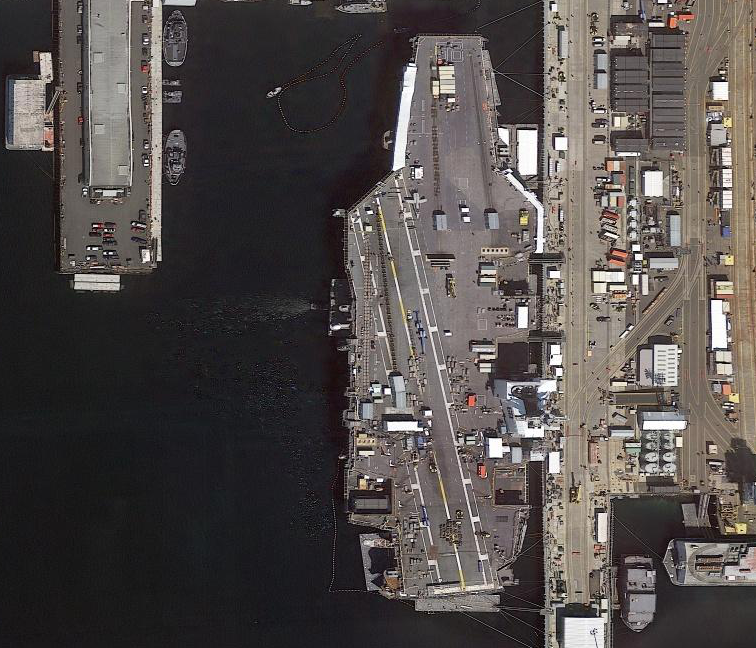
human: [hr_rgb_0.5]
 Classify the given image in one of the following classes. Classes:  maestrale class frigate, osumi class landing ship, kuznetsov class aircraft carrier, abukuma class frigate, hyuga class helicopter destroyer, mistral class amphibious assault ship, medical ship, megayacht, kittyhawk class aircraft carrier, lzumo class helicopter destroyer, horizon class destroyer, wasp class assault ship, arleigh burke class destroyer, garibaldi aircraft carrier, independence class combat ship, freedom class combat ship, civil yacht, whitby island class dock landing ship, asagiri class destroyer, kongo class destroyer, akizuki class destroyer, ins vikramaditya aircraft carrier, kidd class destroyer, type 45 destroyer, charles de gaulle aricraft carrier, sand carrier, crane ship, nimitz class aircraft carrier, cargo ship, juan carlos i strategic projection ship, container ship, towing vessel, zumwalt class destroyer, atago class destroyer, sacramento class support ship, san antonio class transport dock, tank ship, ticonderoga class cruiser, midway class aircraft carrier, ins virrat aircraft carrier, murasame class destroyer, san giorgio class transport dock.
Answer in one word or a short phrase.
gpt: Nimitz class aircraft carrier